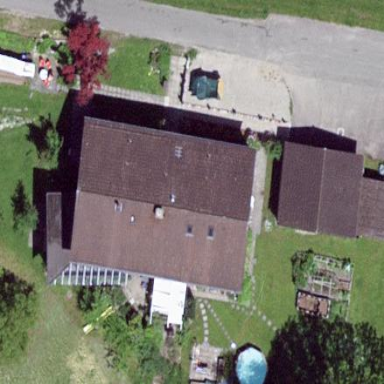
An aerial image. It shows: Building with gabled roof.